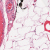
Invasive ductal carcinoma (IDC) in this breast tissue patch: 0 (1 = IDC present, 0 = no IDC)